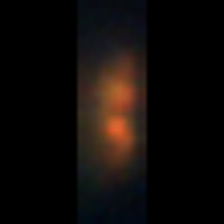
Taxon: Pennate
Group: Diatoms